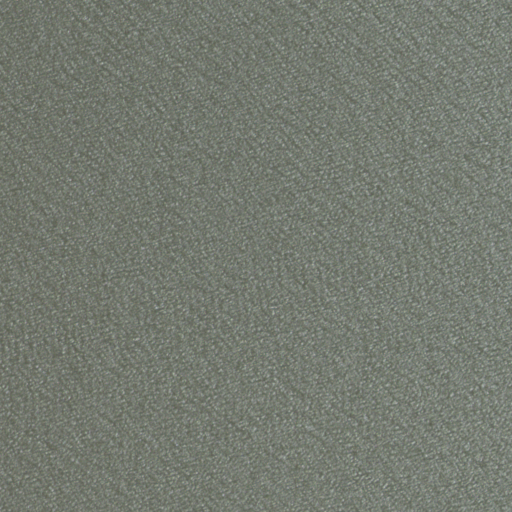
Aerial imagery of cape in Louisiana named Willow Point containing only open water